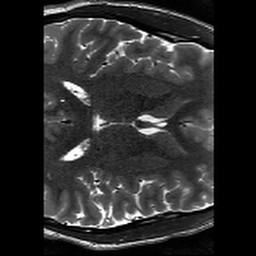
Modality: T2w
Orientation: axial
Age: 27
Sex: male
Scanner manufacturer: siemens
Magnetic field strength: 3 T
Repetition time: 11.39 s
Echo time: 0.09 s